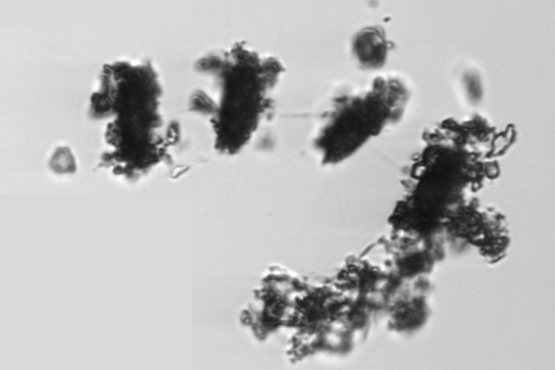
Label: Thalassiosira_TAG_external_detritus